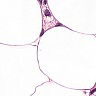
Metastatic tissue present: yes